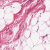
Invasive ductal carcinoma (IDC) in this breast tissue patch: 0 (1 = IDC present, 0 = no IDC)